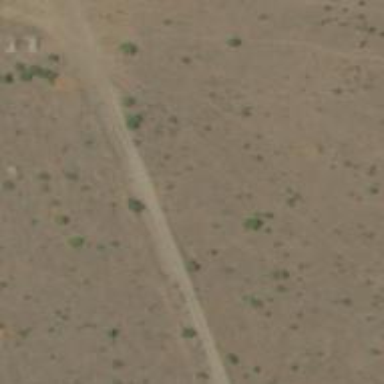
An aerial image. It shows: Unclassified road.